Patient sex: M
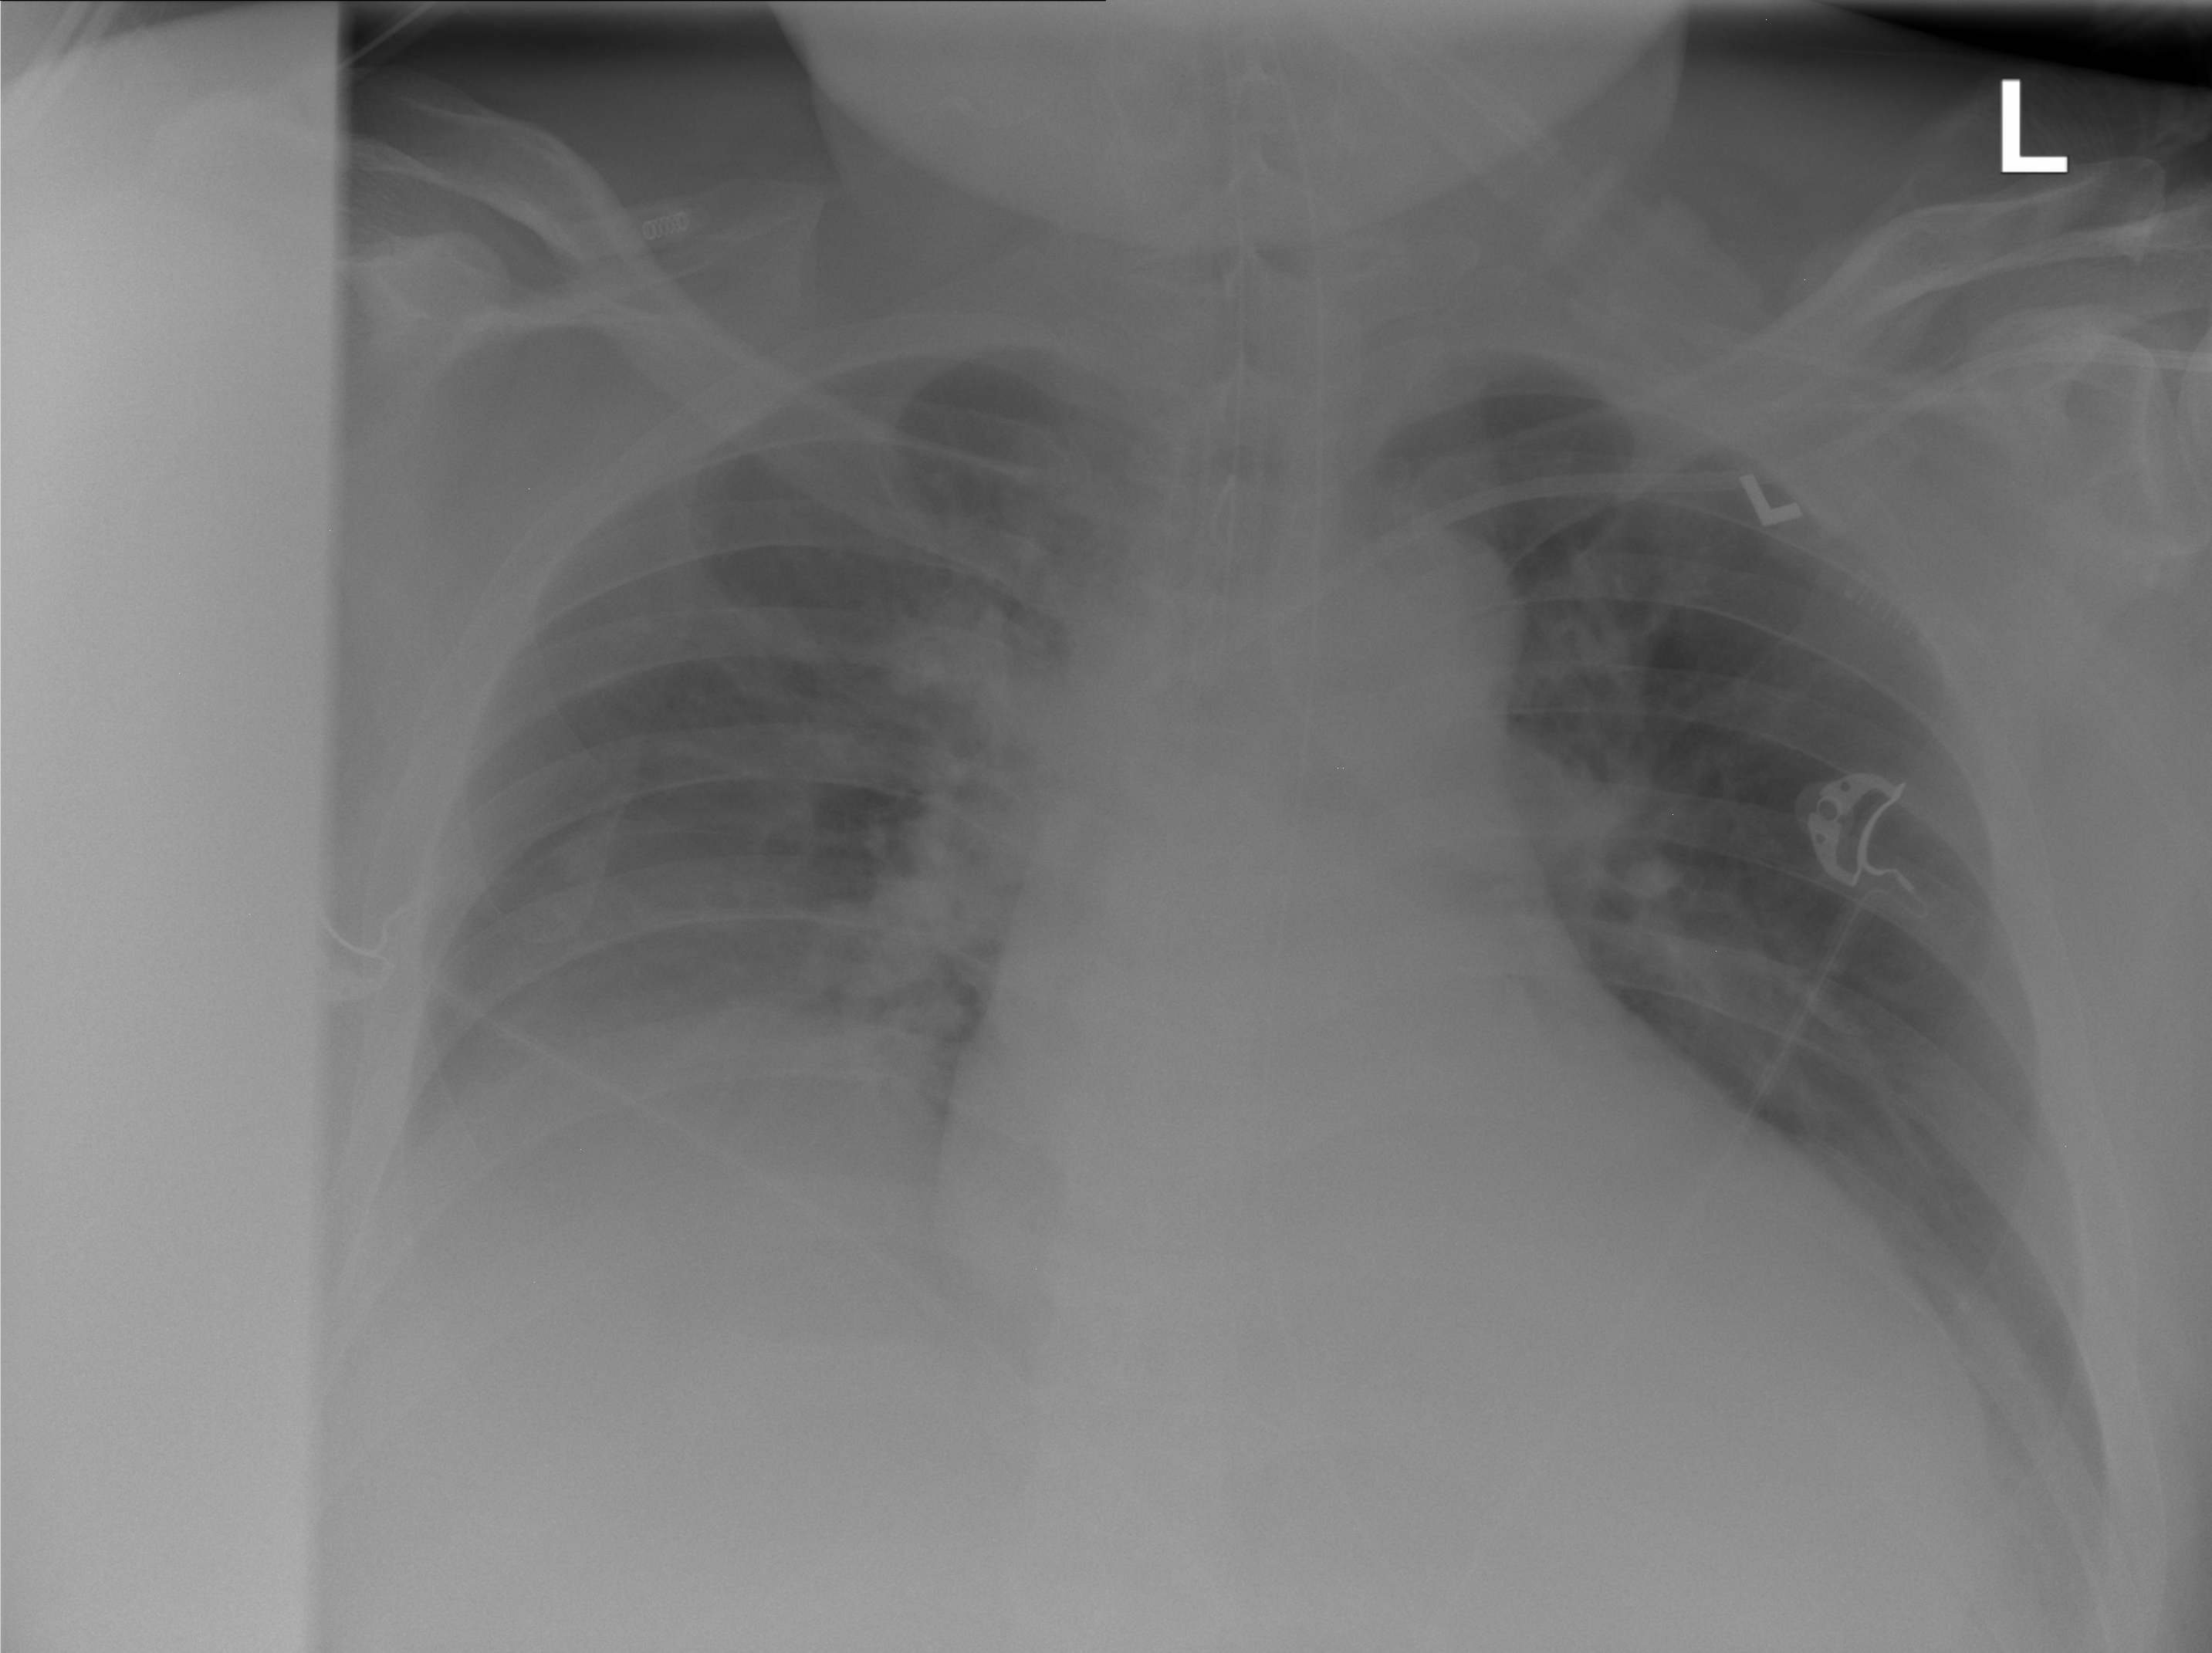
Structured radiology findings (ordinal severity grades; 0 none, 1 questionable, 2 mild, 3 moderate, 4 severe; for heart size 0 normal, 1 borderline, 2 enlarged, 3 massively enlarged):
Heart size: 2
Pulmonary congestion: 0
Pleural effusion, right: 2
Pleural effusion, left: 0
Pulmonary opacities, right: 0
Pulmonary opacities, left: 0
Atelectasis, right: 2
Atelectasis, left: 0